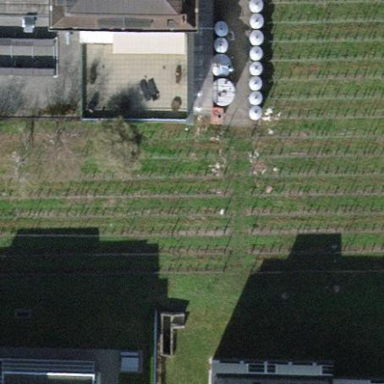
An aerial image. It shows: Vineyard where grapes are grown.